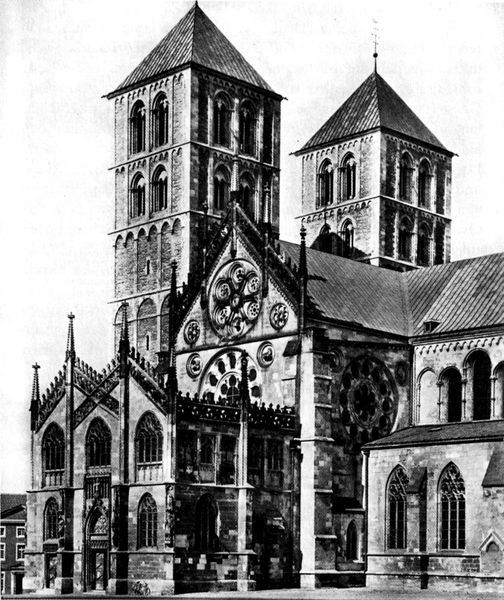
Titel: Dom zu Münster
Schlagwörter: weiß, kirchturm, stadt, fenster, frankreich, kreide, schwarz, skizze, dach, rose, malerei, ornament, stein, häuser, kirche, gotik, turm, bogen, dorf, dächer, tor, foto, fotografie, photographie, kreuz, türme, dom, schwarz weiß, kreise, münster, kathedrale, portal, querhaus, rosette, seitenschiff, rundbögen, romanik, kriche, fensterrose, fialen, fiale, turmhelm, blendarkade, kathdrale, domplatz in münster